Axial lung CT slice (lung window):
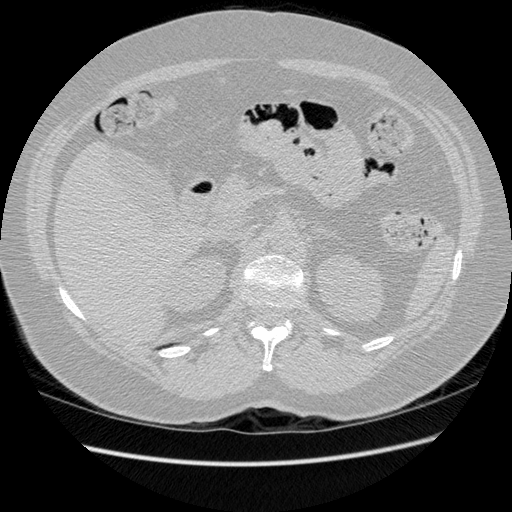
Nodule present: no